Question: In SVN, multiple projects are organized under "trunk". During migration, these projects ended up under "Master" in Stash. I have to configure Jenkins to build one of these projects within master.
The Git plugin for Jenkins requests the Repo URL along with an optional branch name. However, this doesn't apply to the current situation. The project is not a branch on its own.
This is how the master looks like. How do I go about the configuration on Jenkins for this case?
I have been able to build projects when they were at the master level.

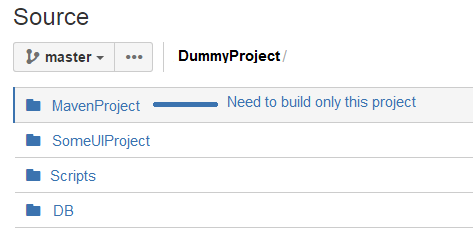
Answer: You can setup different jobs to build different projects, even though all of them will checkout your full repository on master branch with all other projects. If you put your whole repo in config, it doesn't mean that Jenkins will build ALL projects.
The only issue is disk space, every job will contain all projects, but that's how it is. You can't checkout specific folder using git plugin in Jenkins.